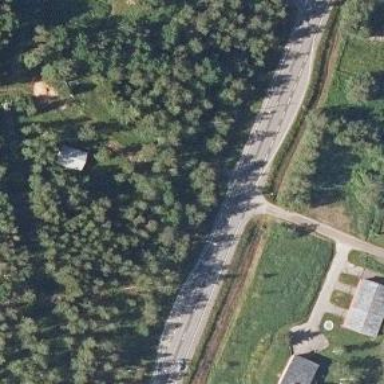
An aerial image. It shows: Asphalt road classified as trunk highway.